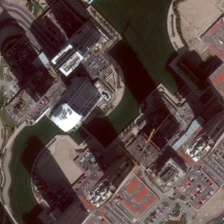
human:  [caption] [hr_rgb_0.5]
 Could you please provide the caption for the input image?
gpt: some buildings are in two sides of a curved green river in a commercial area .

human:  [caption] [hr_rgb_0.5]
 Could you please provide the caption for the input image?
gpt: some buildings are in two sides of a curved green river in a commercial area .

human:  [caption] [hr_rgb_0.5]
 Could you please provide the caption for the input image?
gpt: some buildings are in two sides of a curved green river in a commercial area .

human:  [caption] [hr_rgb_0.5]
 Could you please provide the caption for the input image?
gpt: some buildings are in two sides of a curved green river in a commercial area .

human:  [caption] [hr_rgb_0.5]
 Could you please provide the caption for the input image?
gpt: some buildings are in two sides of a curved green river in a commercial area .